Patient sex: F
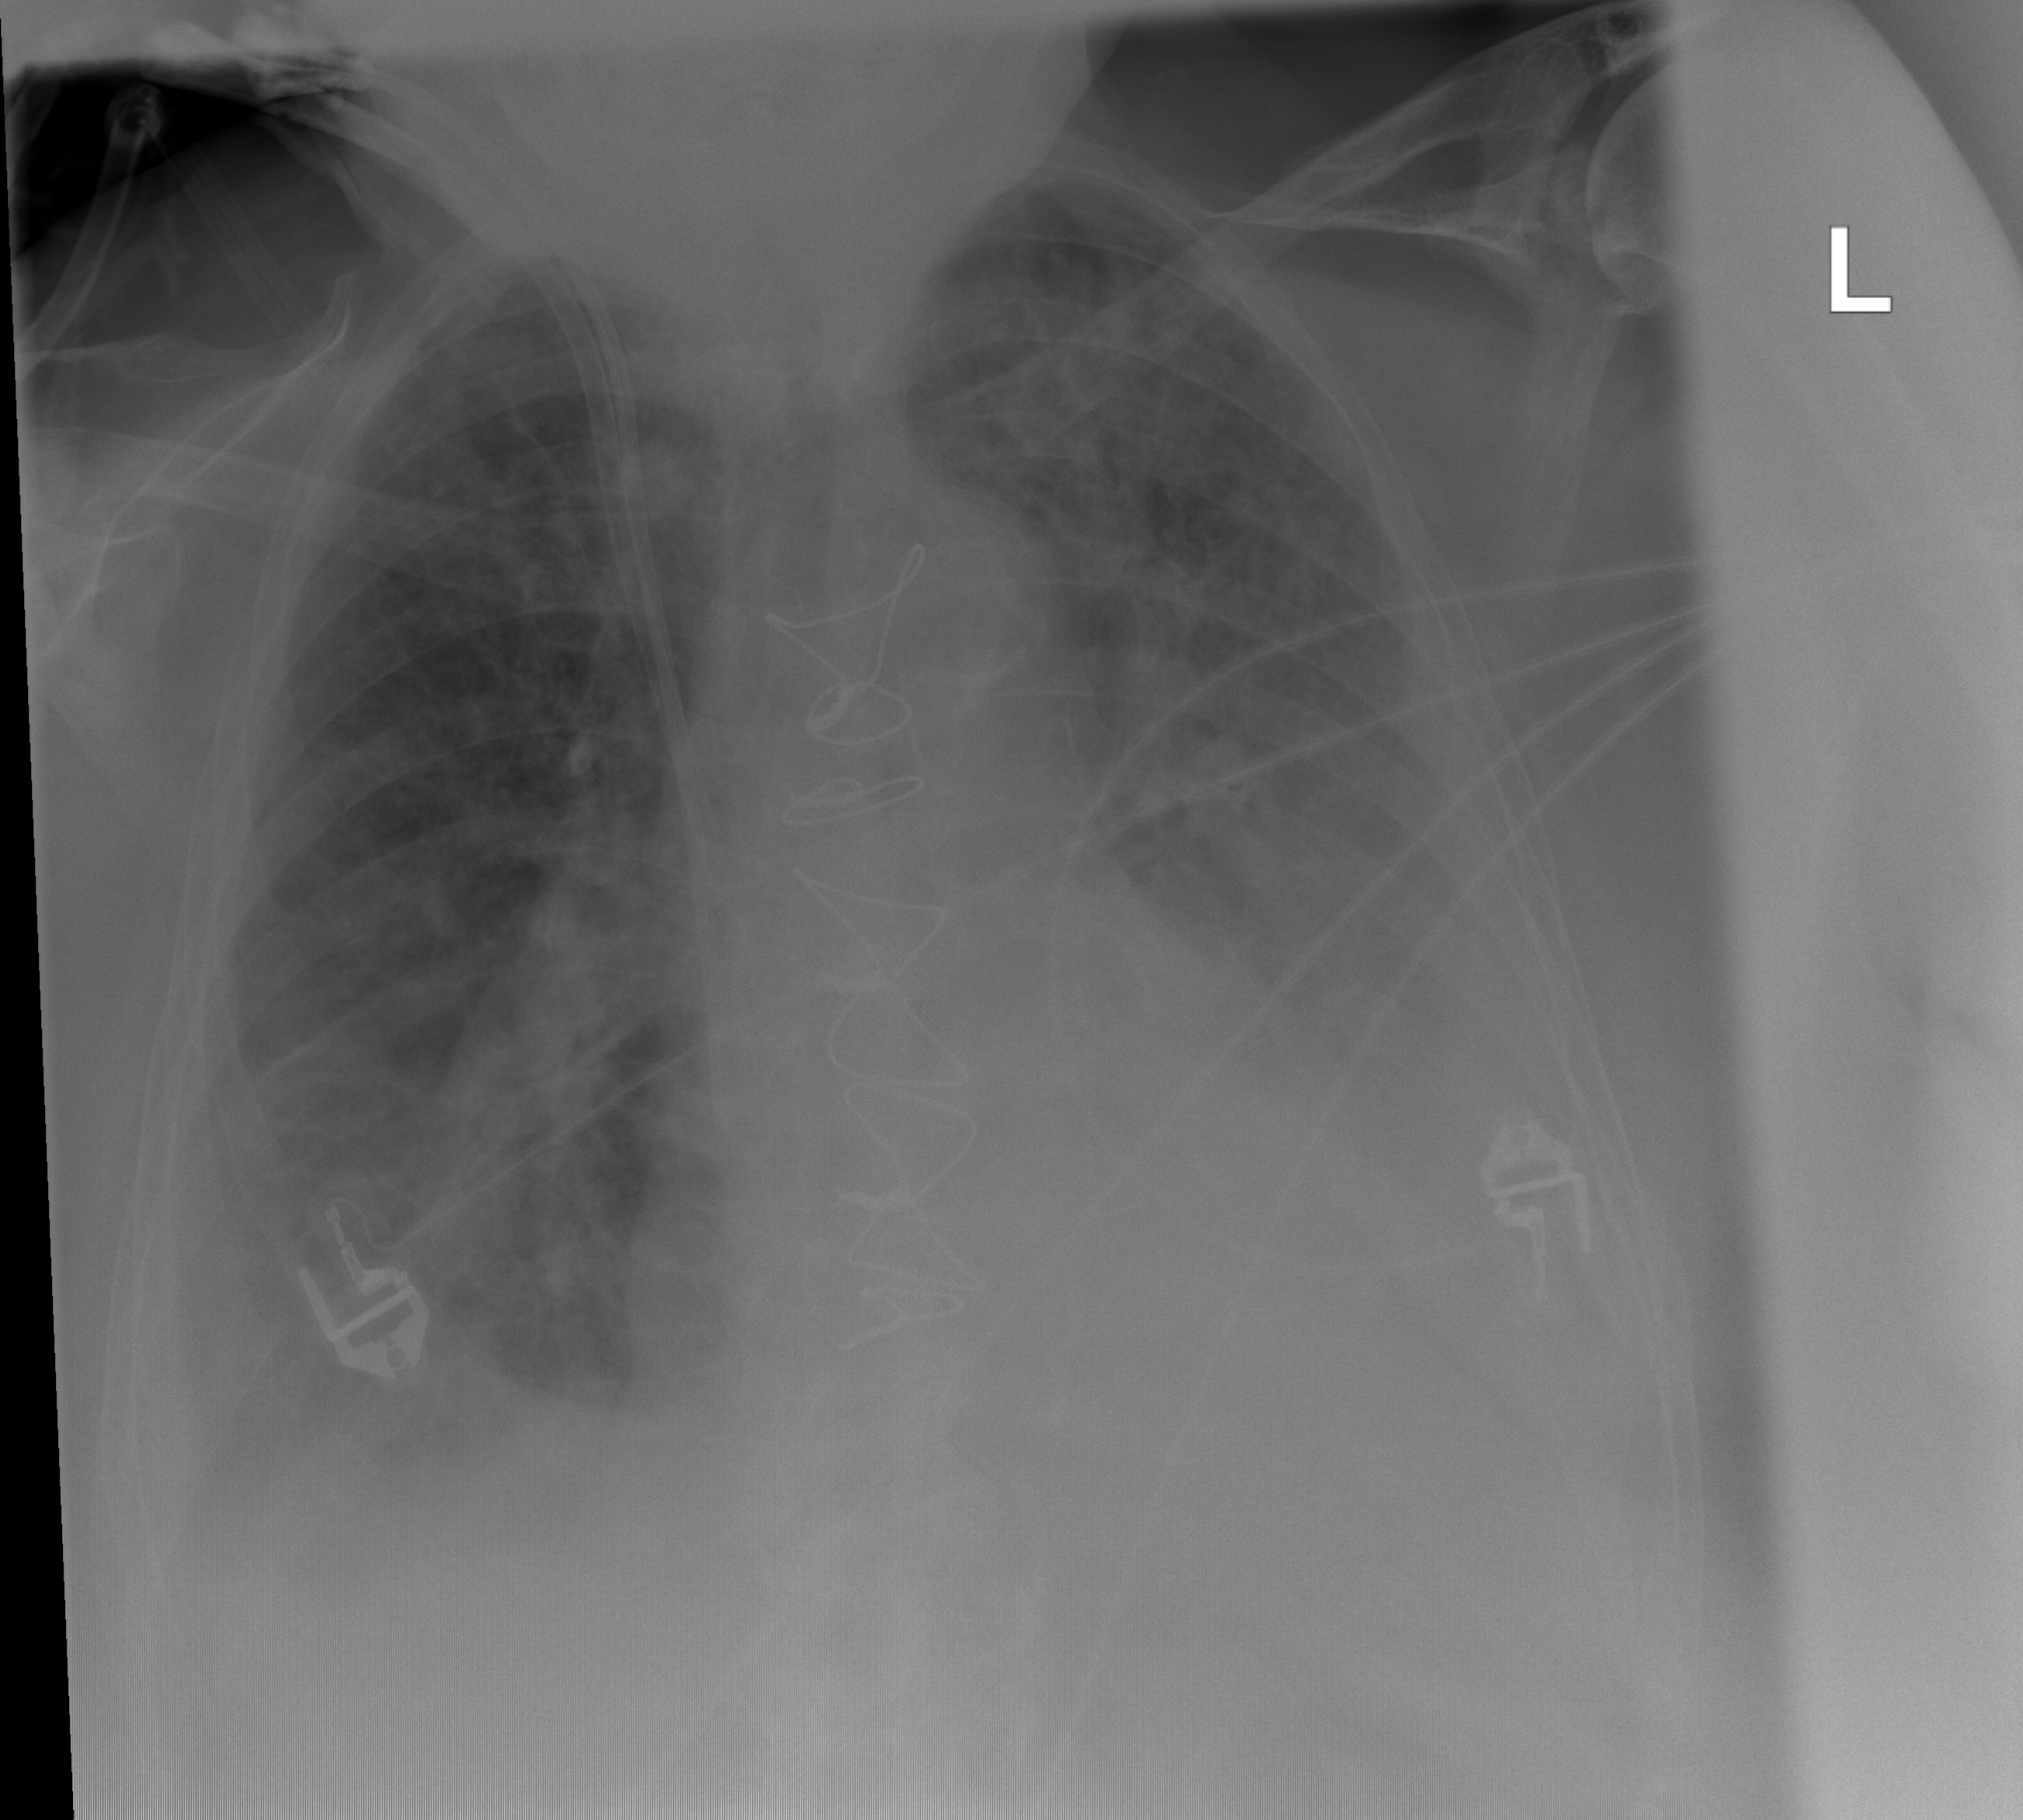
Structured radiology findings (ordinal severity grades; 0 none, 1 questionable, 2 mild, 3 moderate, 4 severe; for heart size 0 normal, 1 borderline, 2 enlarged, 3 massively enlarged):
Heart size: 2
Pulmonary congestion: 2
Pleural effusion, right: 2
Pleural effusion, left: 3
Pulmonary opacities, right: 2
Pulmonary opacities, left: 2
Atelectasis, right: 2
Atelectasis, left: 2